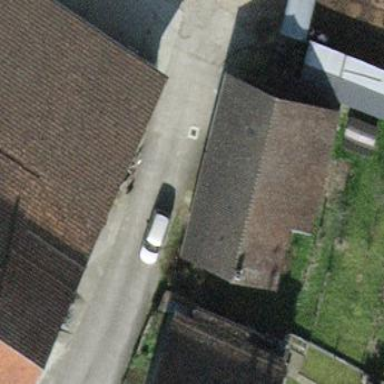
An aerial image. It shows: Farm auxiliary building with gabled roof.